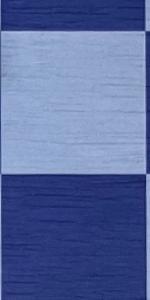
Label: Empty